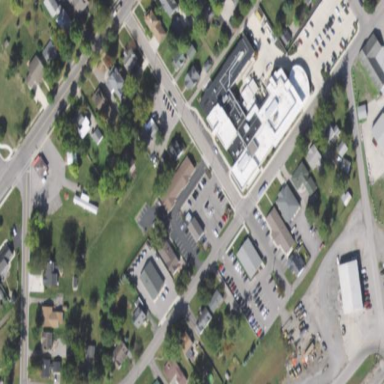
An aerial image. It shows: Healthcare facility identified as hospital.